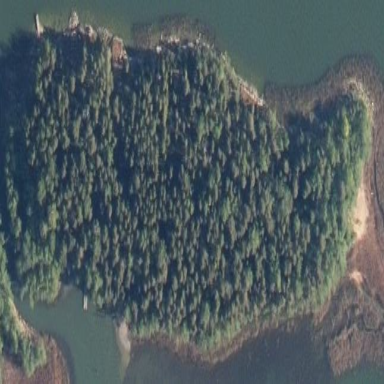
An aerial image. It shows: Islet located along the natural coastline.